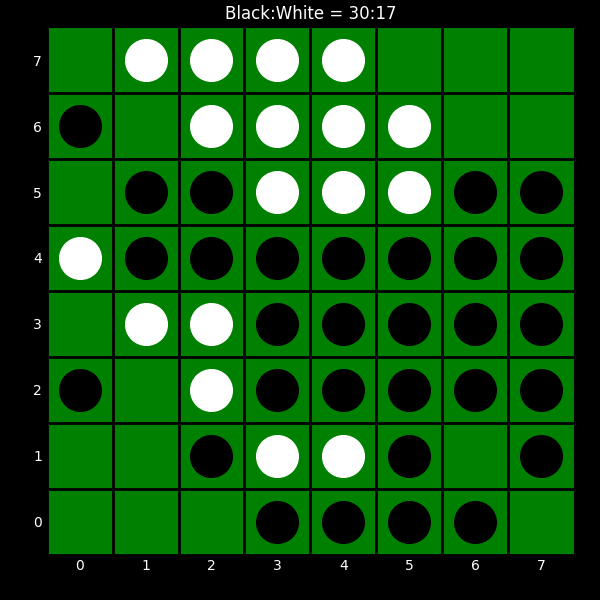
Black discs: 30
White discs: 17